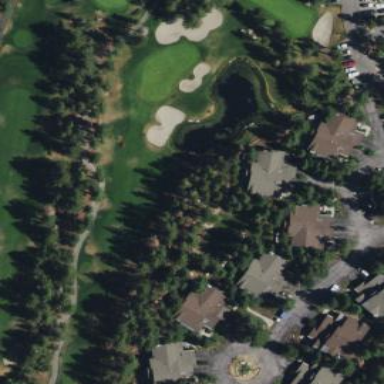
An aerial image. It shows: Picturesque green golfing area with grass land use.